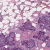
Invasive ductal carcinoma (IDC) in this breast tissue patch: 1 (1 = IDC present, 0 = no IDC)